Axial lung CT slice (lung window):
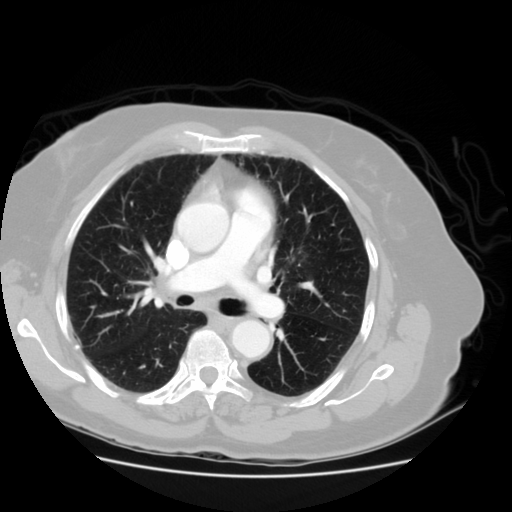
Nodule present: no